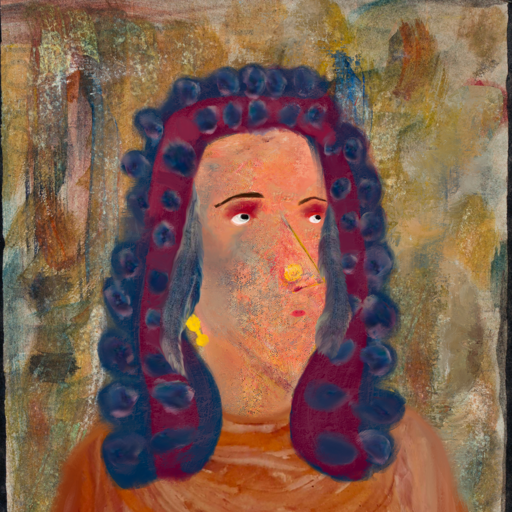
Background: Pipe, Head And Neck Side: Irani, Face Side: Irani, Bust: Pious_Lady, Hair Side: Hill_Girl, Head Accessory: Blank, Second Necklace: Blank, Necklace: Blank, Baby: Blank